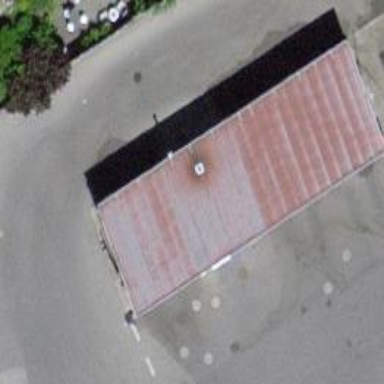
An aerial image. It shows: Car wash facility.